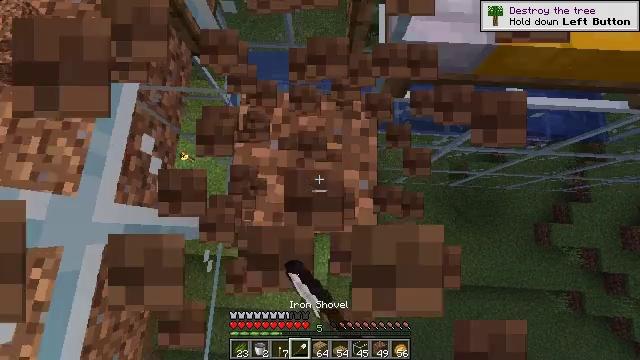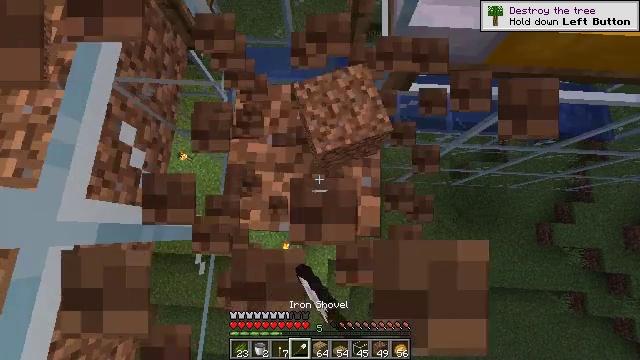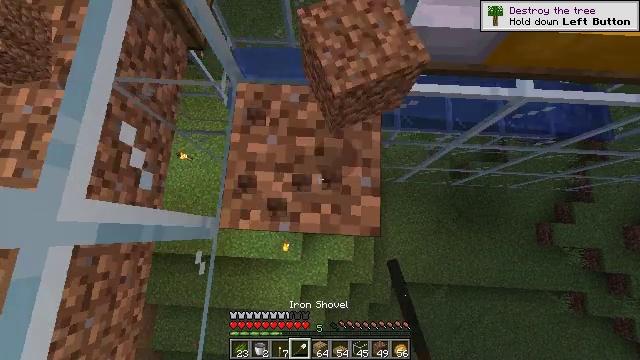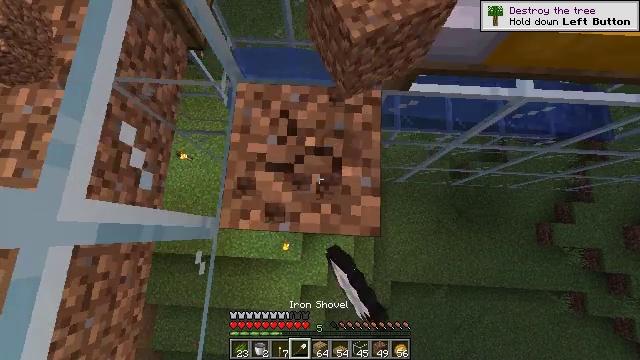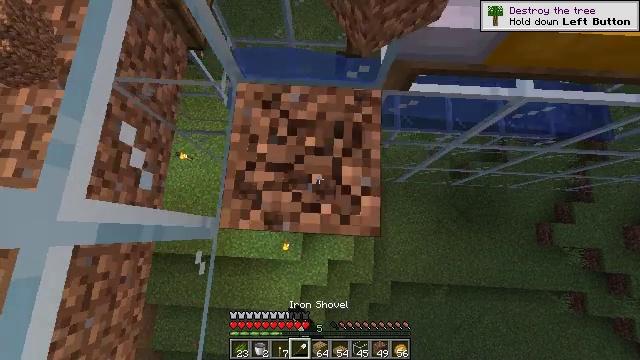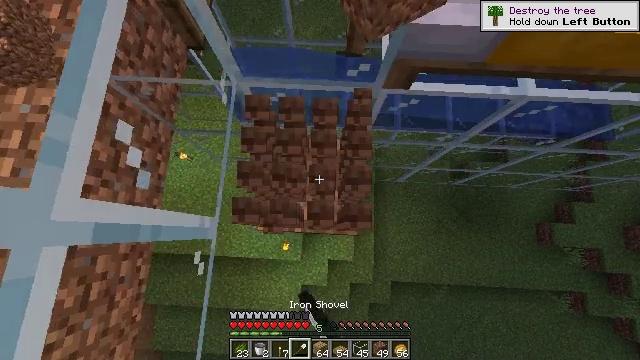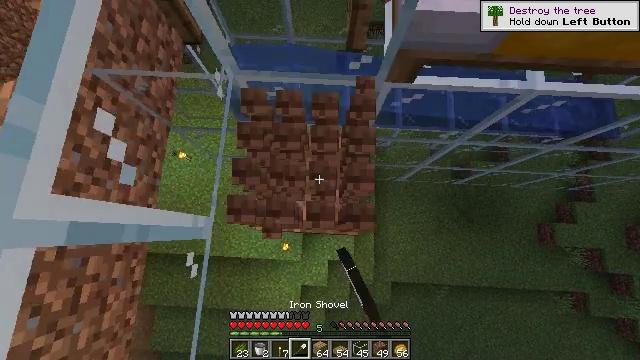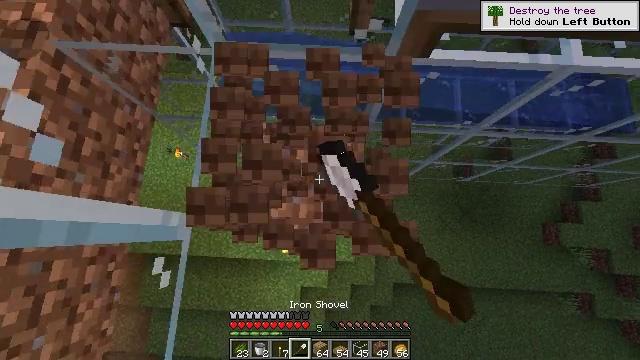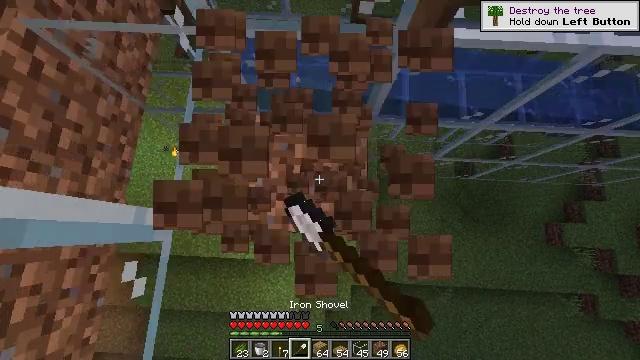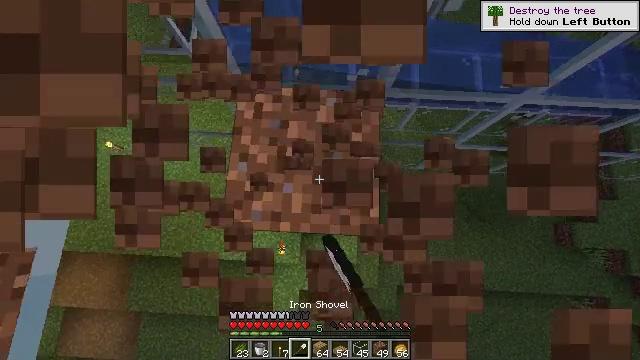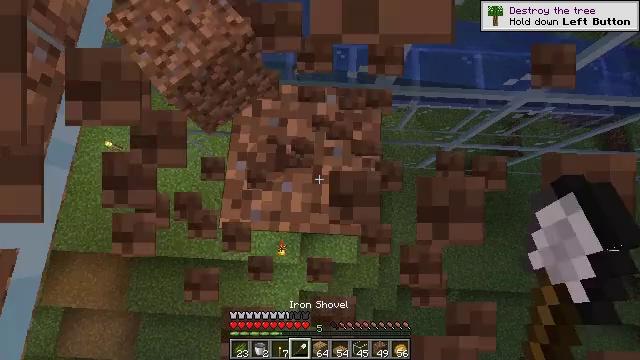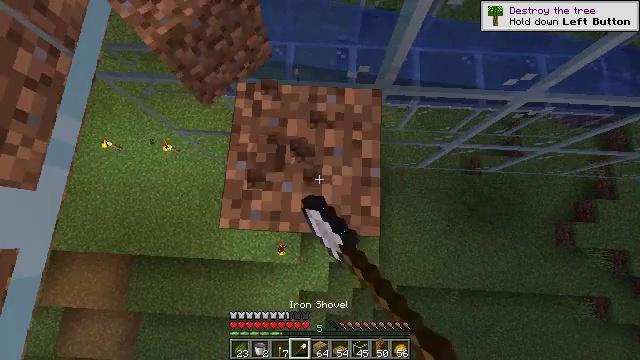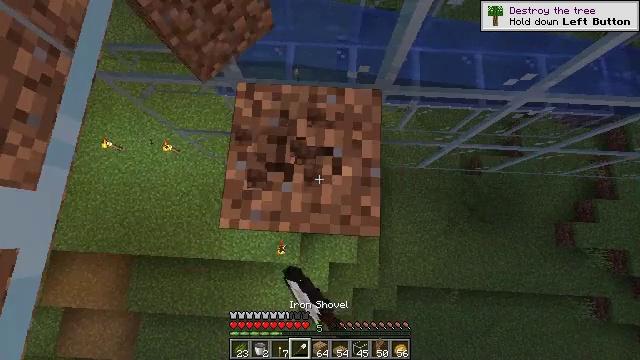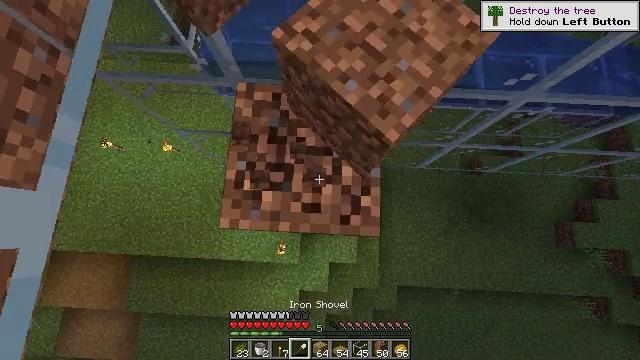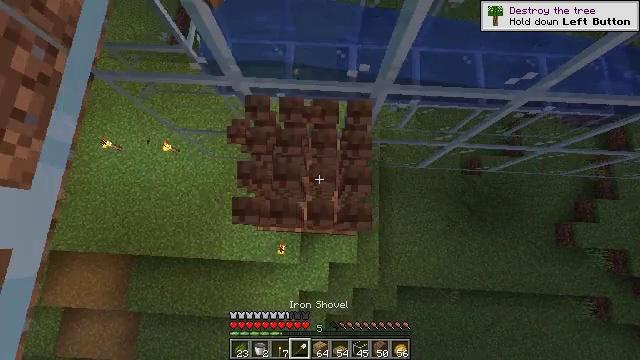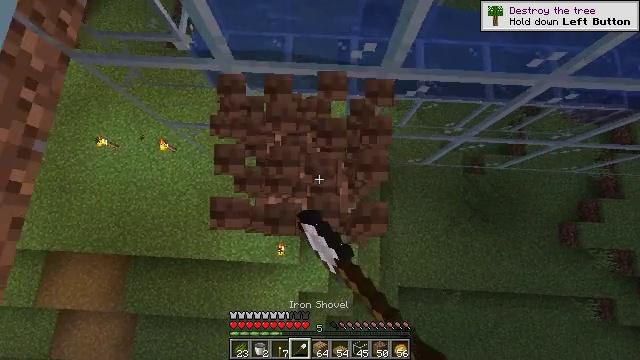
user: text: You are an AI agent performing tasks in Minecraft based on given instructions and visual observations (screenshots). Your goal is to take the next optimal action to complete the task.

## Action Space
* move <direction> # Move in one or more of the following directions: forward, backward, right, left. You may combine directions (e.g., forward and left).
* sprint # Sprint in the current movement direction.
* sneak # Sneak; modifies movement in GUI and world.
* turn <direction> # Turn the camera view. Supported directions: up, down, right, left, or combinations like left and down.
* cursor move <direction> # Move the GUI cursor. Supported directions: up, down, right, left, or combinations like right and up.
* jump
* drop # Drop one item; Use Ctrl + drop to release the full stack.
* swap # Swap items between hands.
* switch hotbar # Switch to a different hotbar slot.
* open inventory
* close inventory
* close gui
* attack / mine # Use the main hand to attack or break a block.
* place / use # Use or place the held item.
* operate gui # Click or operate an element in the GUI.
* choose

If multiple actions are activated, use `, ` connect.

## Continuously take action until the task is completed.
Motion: motion action
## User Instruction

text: Mine dirt from the ground.
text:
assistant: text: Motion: attack / mine
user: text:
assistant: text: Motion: attack / mine
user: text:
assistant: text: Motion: attack / mine
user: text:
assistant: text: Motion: attack / mine
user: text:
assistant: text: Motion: attack / mine
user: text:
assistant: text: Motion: attack / mine
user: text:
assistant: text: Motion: attack / mine
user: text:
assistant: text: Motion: attack / mine
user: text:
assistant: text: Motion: attack / mine
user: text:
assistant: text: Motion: attack / mine
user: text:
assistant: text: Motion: attack / mine
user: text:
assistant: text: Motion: attack / mine
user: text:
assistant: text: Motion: attack / mine
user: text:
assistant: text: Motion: attack / mine
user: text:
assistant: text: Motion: attack / mine
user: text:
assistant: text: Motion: attack / mine
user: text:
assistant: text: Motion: attack / mine
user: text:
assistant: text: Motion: attack / mine
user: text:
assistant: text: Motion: attack / mine
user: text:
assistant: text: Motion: attack / mine
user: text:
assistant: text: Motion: attack / mine
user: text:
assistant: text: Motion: attack / mine
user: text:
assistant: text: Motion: attack / mine
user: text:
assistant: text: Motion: attack / mine
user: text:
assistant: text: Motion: attack / mine
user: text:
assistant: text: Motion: attack / mine
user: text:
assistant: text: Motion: attack / mine
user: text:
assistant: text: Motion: attack / mine
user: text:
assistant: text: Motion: attack / mine
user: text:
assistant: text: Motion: attack / mine